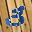
Label: 3